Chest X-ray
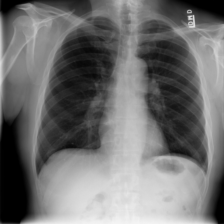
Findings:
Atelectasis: negative
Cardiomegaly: negative
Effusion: negative
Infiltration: negative
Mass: negative
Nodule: negative
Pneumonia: negative
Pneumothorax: negative
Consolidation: negative
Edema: negative
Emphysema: negative
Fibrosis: negative
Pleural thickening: negative
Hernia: negative